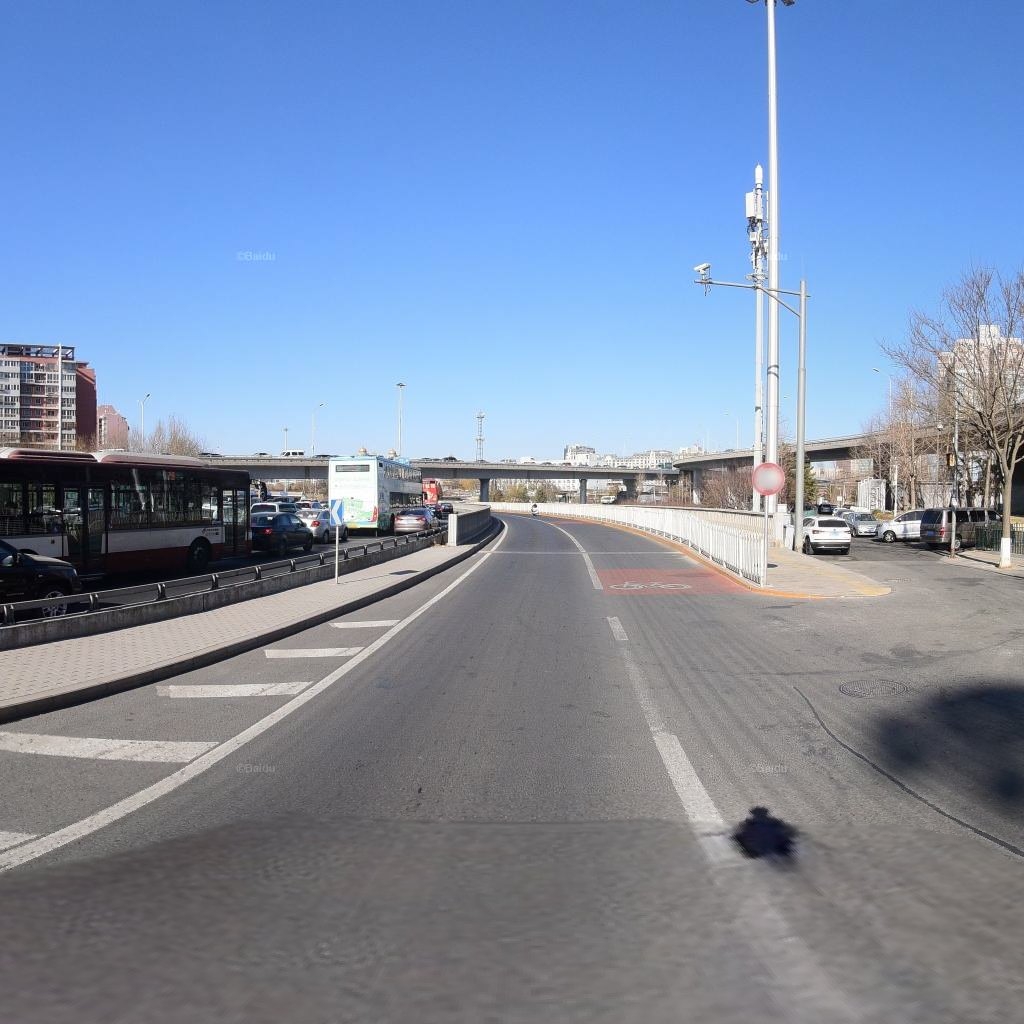
Region: Dongcheng
Road damage annotations: manhole cover, longitudinal patch